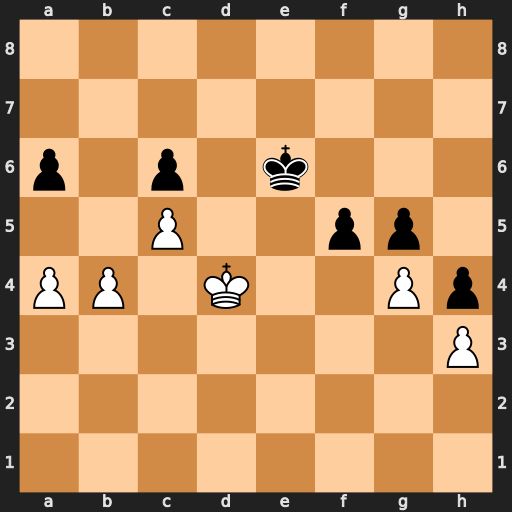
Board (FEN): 8/8/p1p1k3/2P2pp1/PP1K2Pp/7P/8/8
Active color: w
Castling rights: -
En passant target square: -
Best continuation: gxf5+ Kxf5 b5 g4 hxg4+